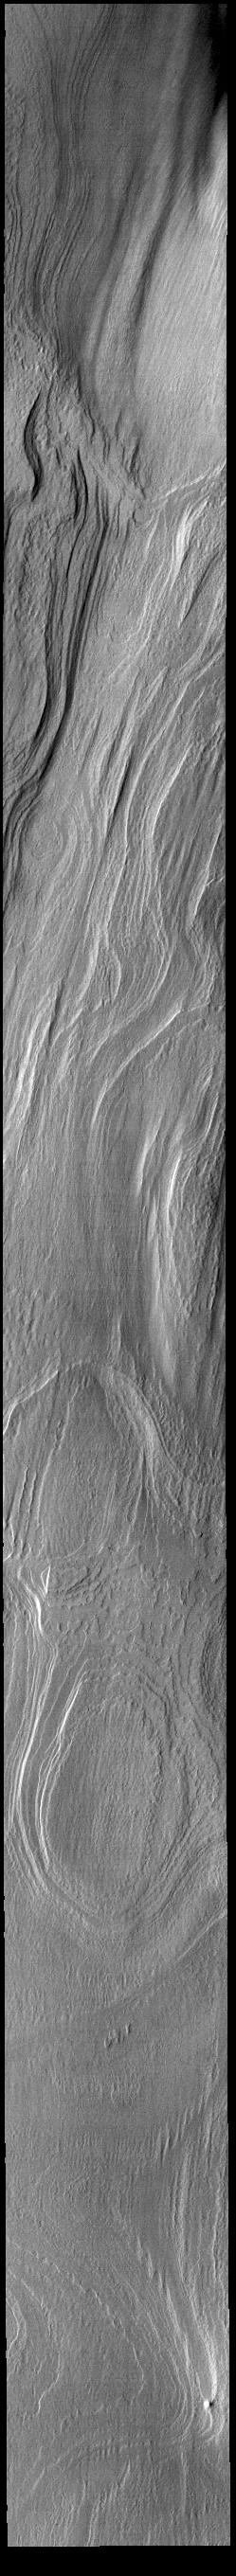
Polar Cap Layers 2001 Mars Odyssey, Mars